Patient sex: F
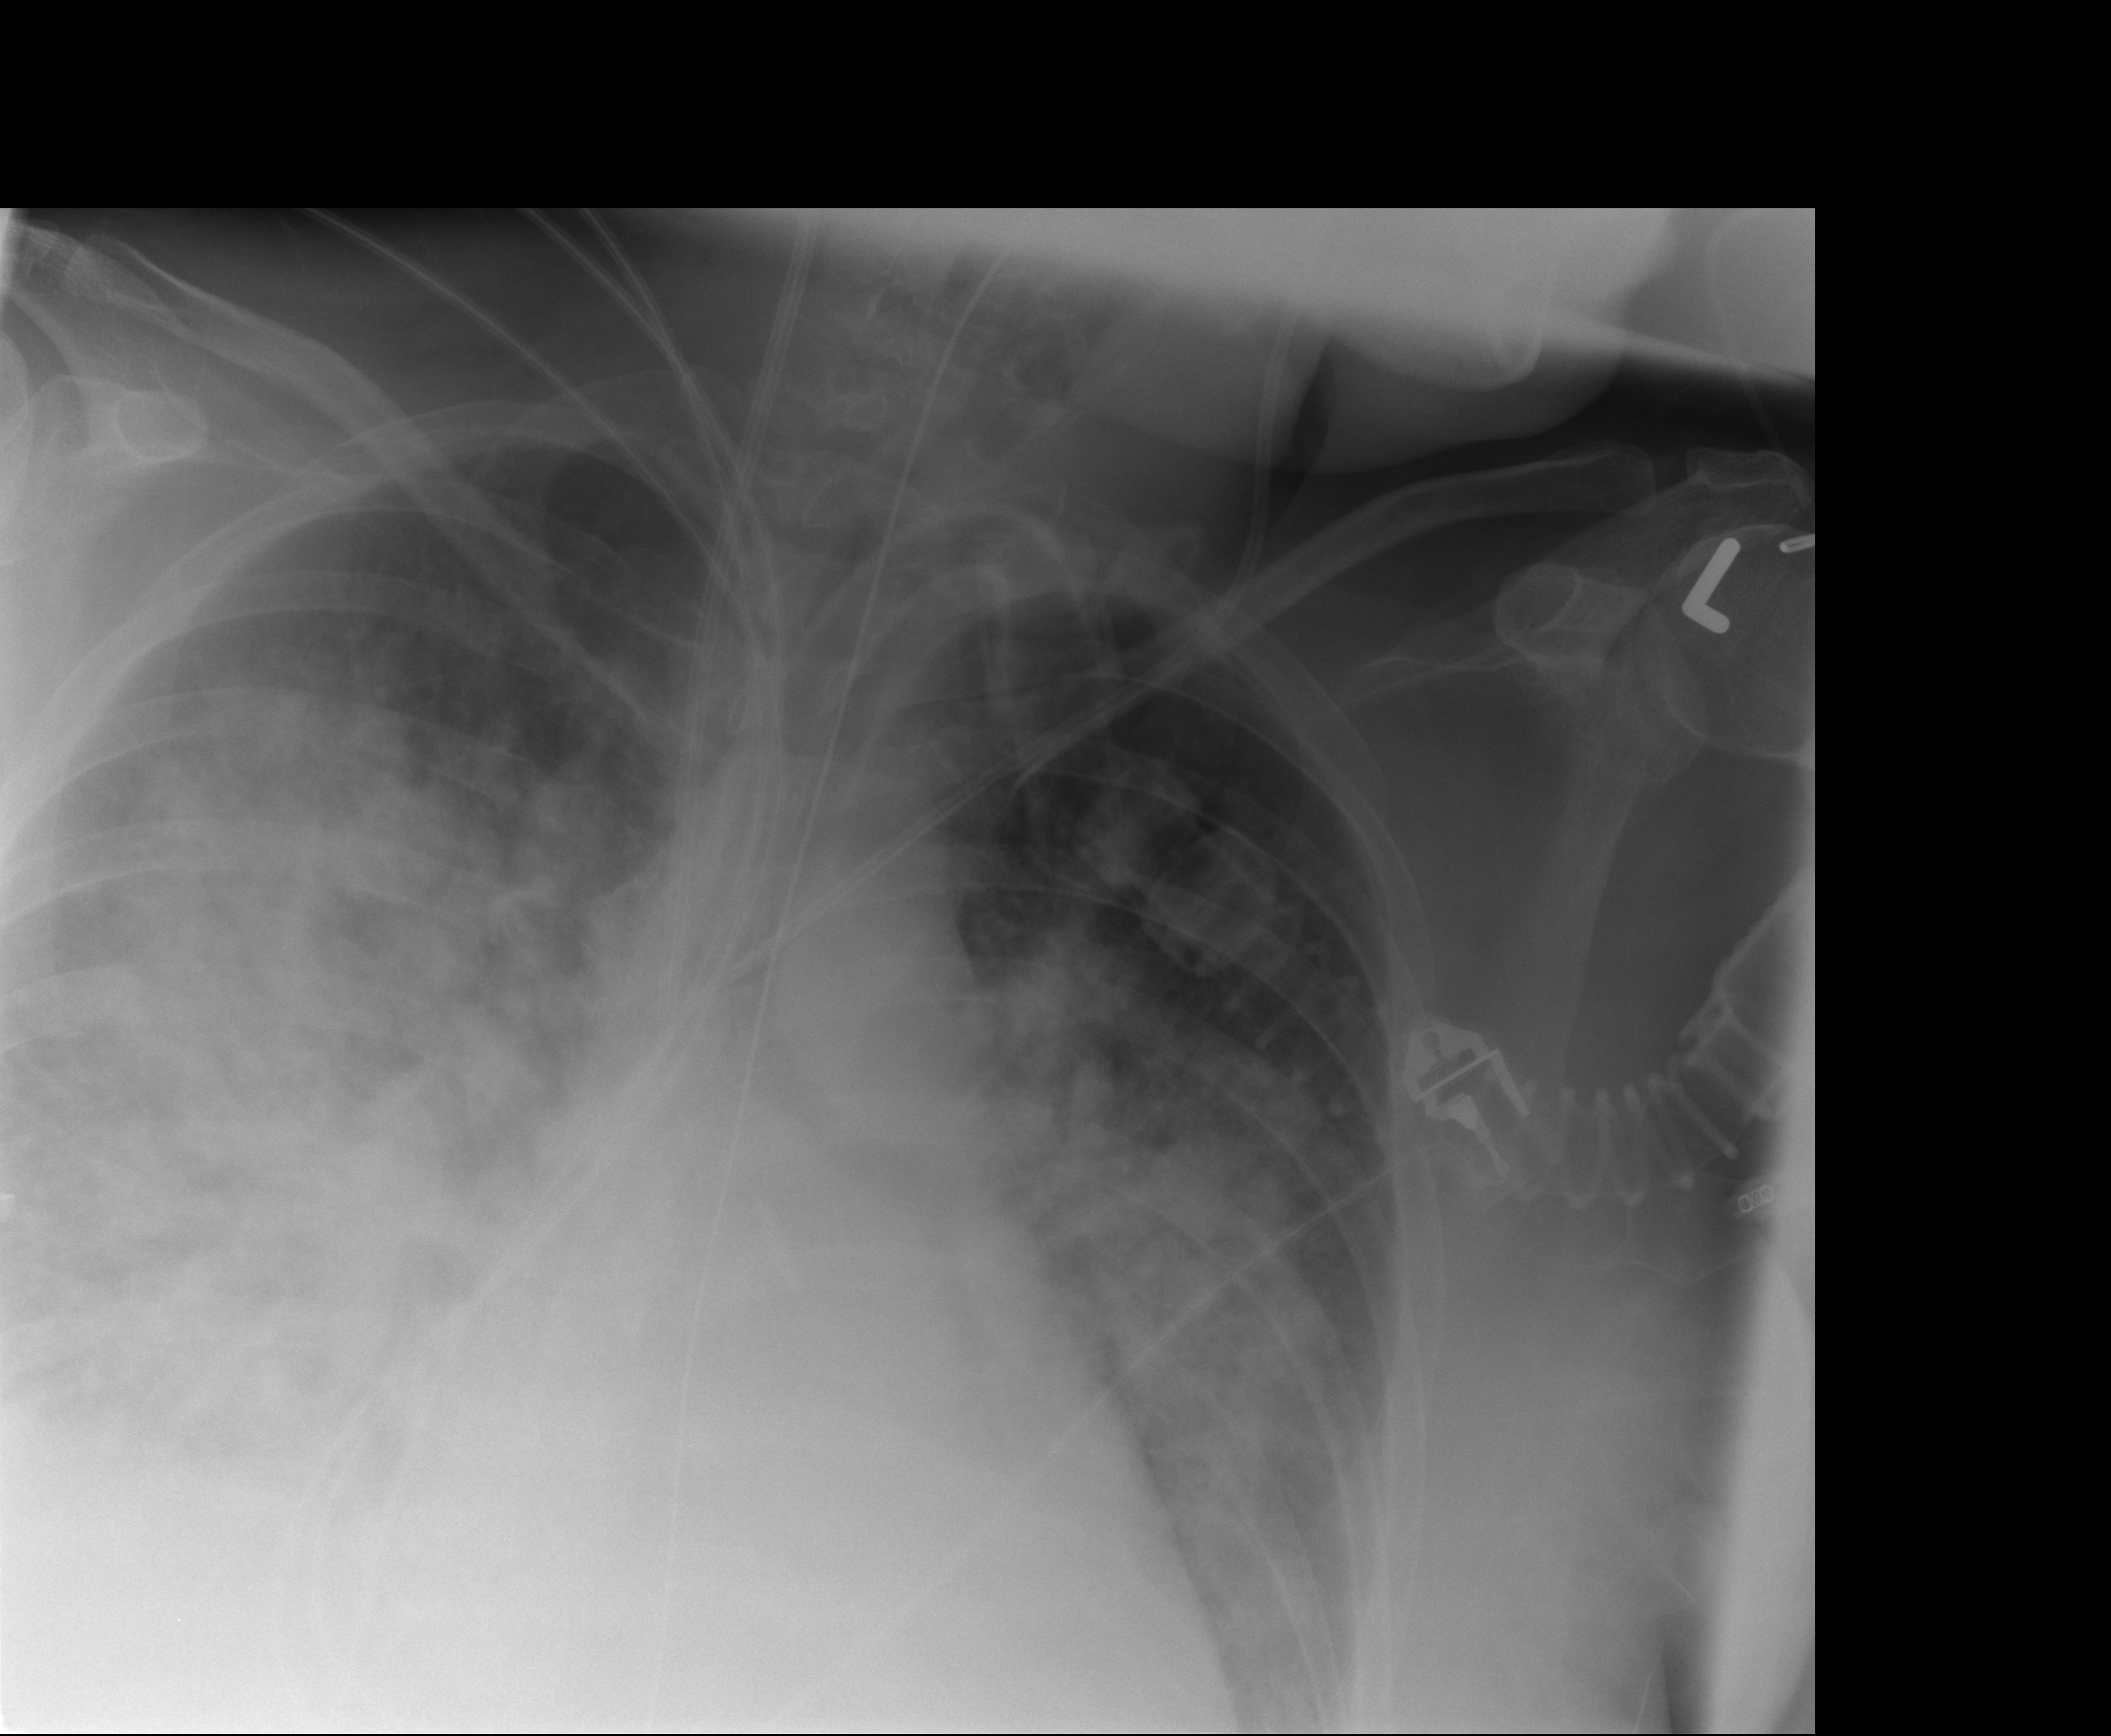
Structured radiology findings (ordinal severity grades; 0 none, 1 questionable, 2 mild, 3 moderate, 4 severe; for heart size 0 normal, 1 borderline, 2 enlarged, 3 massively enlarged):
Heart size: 2
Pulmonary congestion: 0
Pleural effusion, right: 3
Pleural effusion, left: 2
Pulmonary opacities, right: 4
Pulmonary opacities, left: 3
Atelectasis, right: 3
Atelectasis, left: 3